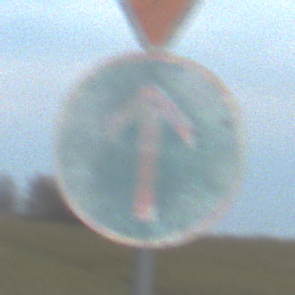
Verkehrszeichen: VorgeschriebeneFahrtrichtungGeradeaus
Zusatzzeichen oben: VorfahrtGewaehren
Umgebung: Outdoor, RoadRail
Tageszeit: SunriseSunset
Wetter: PartlyCloudy
Licht: Natural
Jahreszeit: NotSpecified
Kontrast: LowContrast